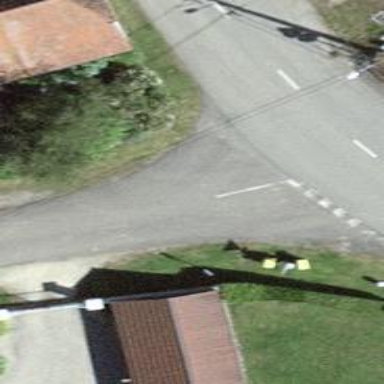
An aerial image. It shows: Residential road.